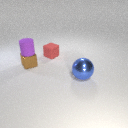
large blue metal sphere in front of small red rubber cube